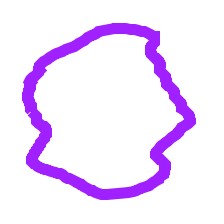
Shape: circle